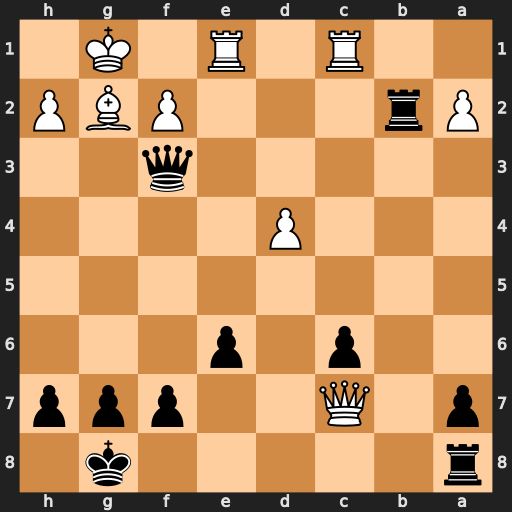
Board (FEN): r5k1/p1Q2ppp/2p1p3/8/3P4/5q2/Pr3PBP/2R1R1K1
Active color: b
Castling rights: -
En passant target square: -
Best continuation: Qxf2+ Kh1 Qxg2#